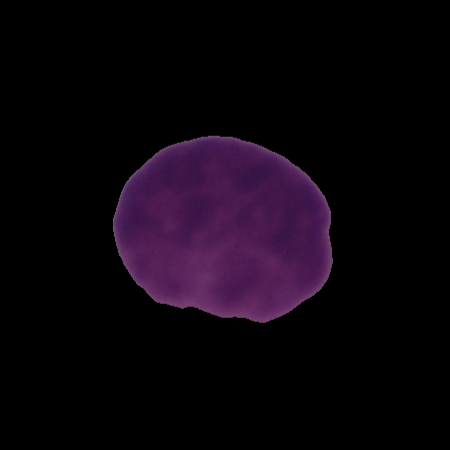
Label: cancer